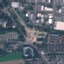
Land use / land cover class: Industrial